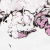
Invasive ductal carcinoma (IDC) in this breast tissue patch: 0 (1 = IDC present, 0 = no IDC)